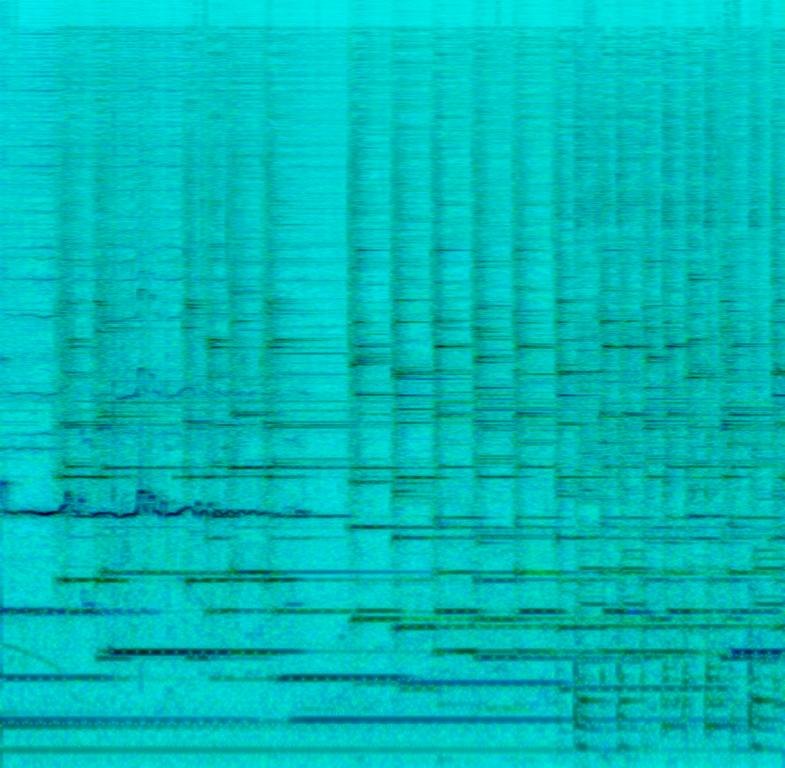
This is a Bali folk music piece. The instruments that are used are mostly percussive in nature traditional to the music of Bali such as gamelan, kendang and gong. There is a hypnotic atmosphere in this piece. It could be used in dream/hypnosis sequences in the soundtracks of movies and TV shows.